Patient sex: M
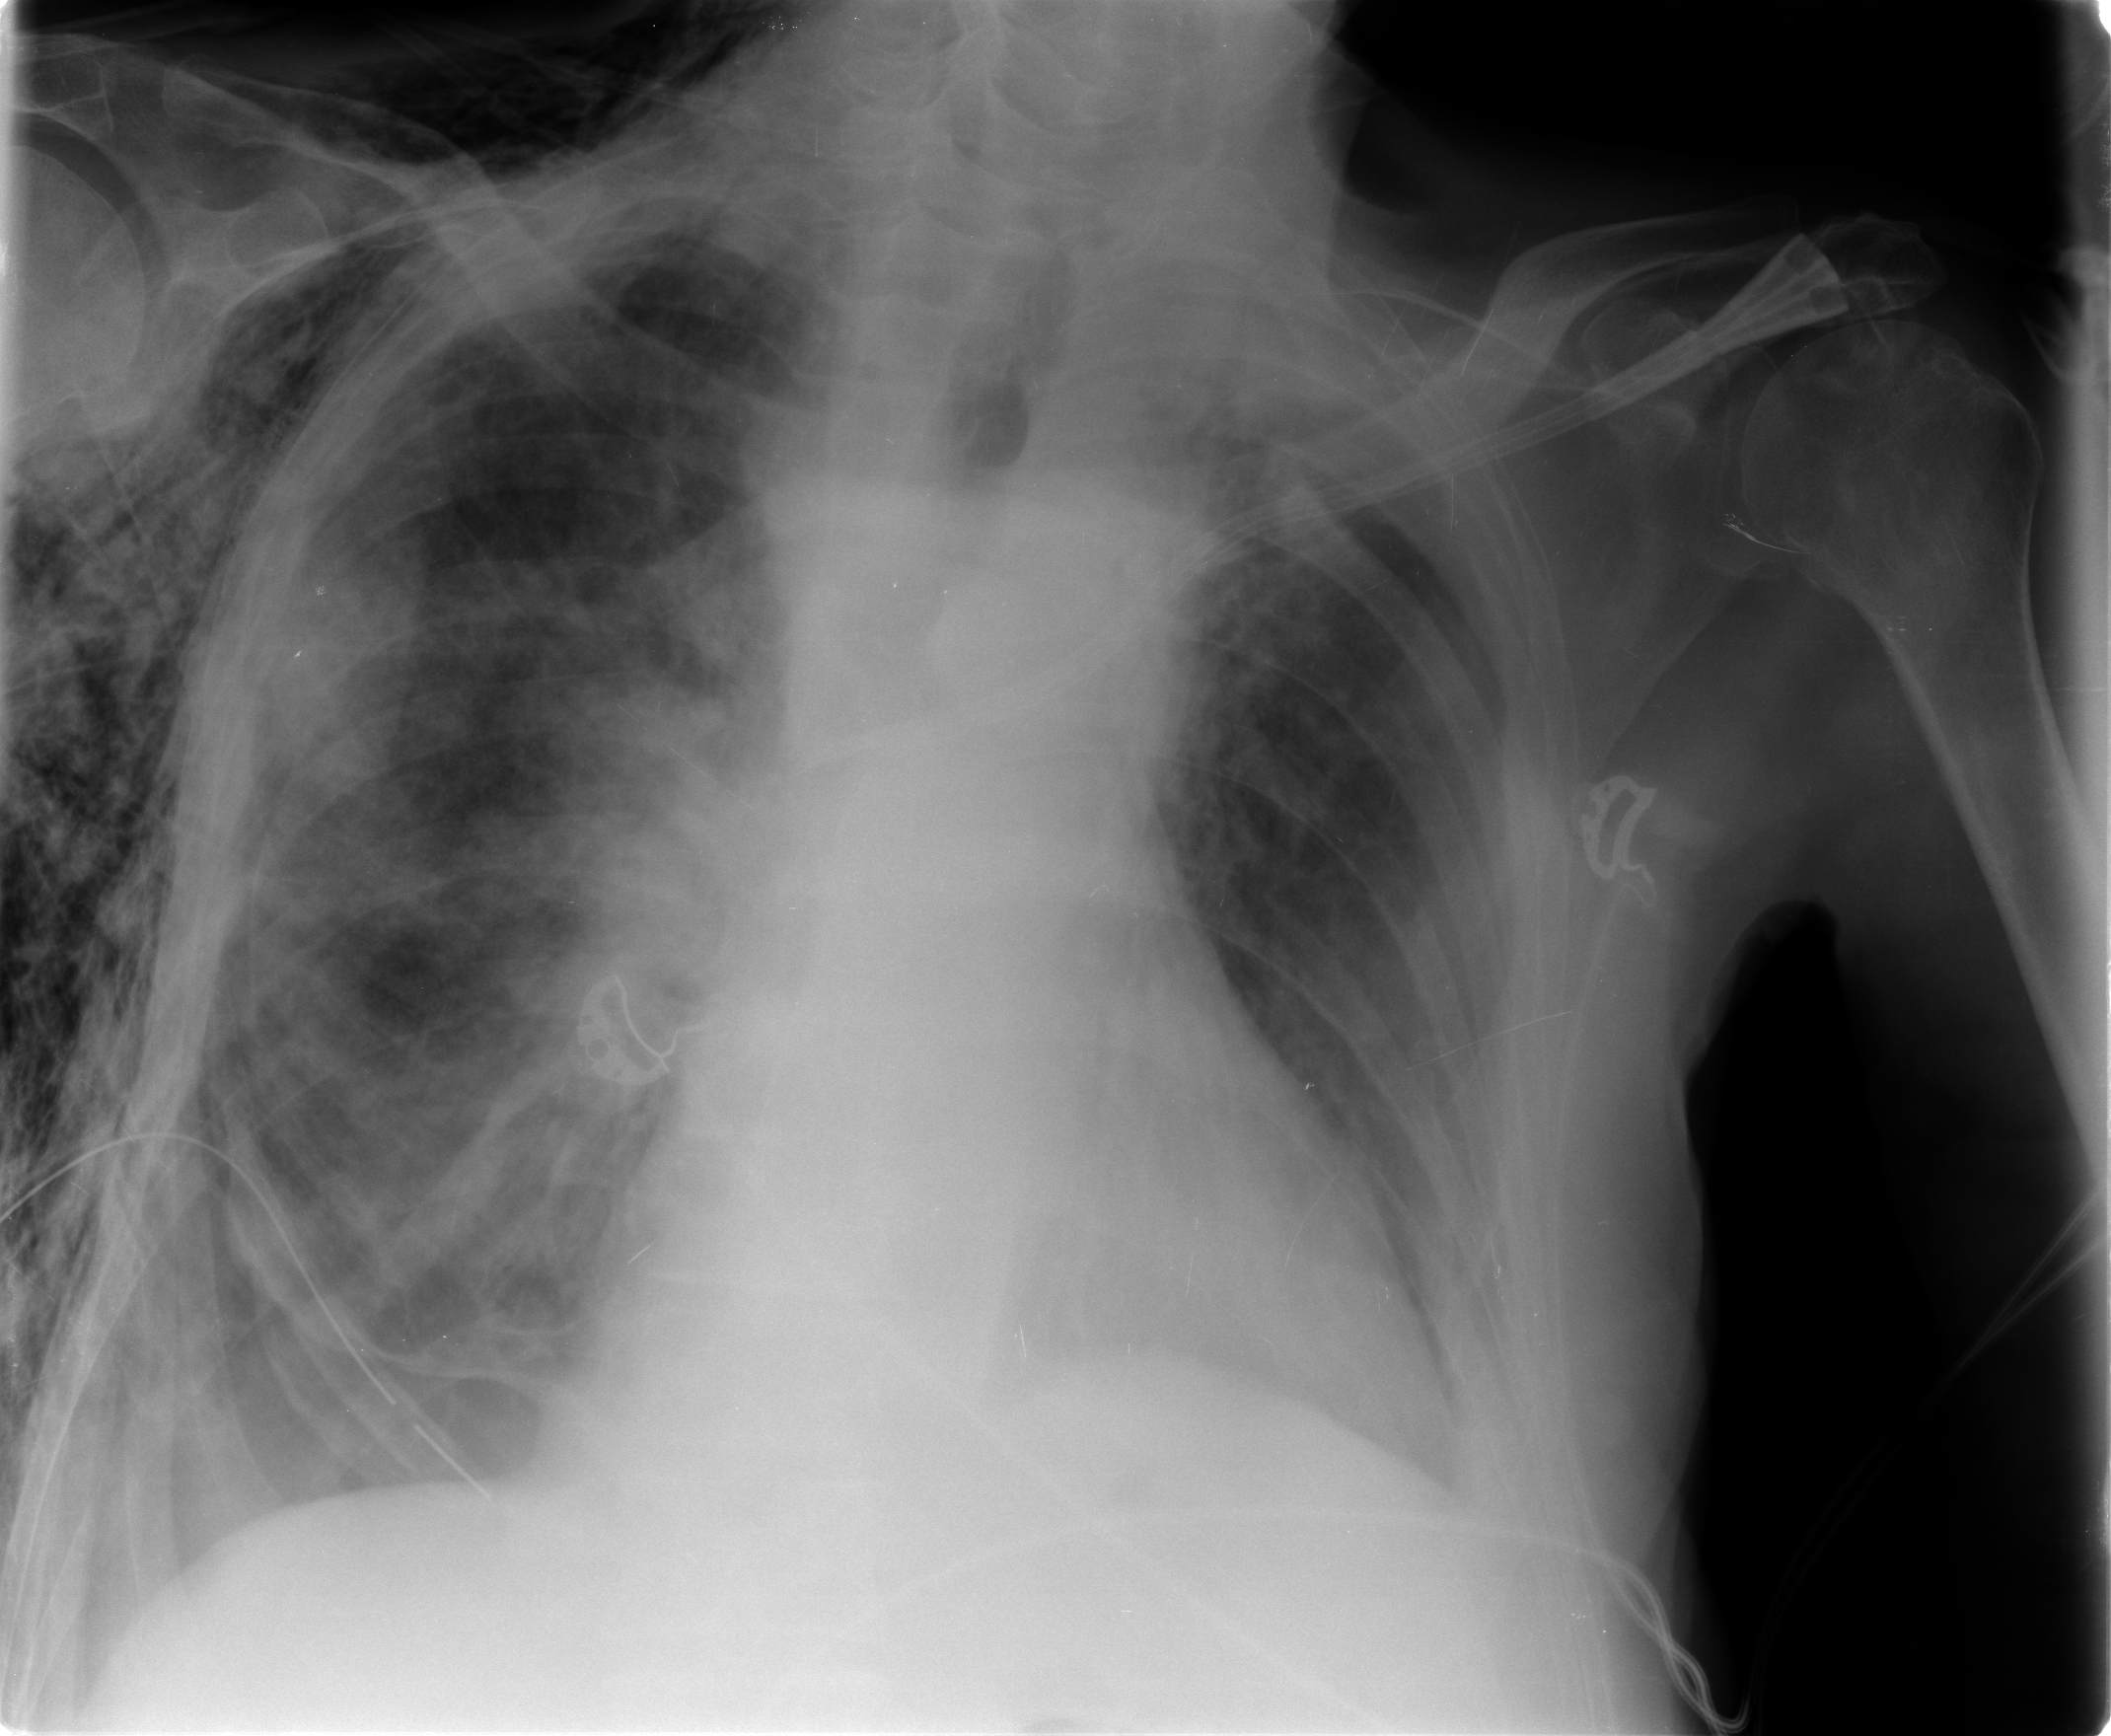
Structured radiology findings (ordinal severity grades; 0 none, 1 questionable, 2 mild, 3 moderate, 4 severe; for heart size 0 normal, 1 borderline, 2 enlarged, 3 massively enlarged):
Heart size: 2
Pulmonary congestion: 2
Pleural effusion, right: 0
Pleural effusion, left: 1
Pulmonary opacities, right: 2
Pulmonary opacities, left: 2
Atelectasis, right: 2
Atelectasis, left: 2